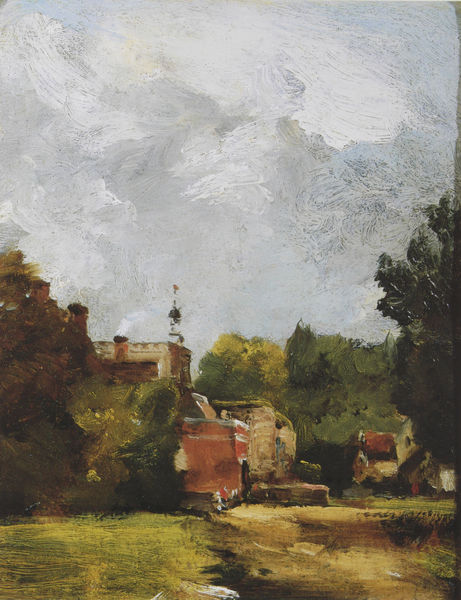
Titel: East Bergholt Church from Church Street
Künstler: John Constable
Standort: Upperville (Virginia)
Institution: Collection Paul Mellon
Schlagwörter: baum, blau, dunkel, gemälde, gewitter, himmel, laub, schatten, wasser, weiß, wolken, bäume, fluss, gelb, grün, impressionismus, kirchturm, landschaft, menschen, ocker, stadt, ufer, braun, grau, hell, licht, orange, schwarz, strasse, vordergrund, dach, gebäude, gras, haus, park, rot, schloss, weg, wiese, wolke, beige, expressionismus, malerei, wand, bild, öl, bach, feld, ferne, häuser, natur, strauch, gebüsch, gewässer, hütte, kirche, pastos, pfad, rauch, sonne, gainsborough, wald, schornstein, turm, garten, bewölkt, hellblau, perspektive, studie, fahne, wüst, dorf, dächer, mauer, ziegel, tag, backstein, rand, wagen, pastös, constable, unwetter, blue, church, oil, people, red, white, black, dark, duktus, green, grey, painting, yellow, impressionistisch, oil painting, brown, grass, spitzweg, berlin, burg, kloster, türme, leuchtturm, festung, ölmalerei, sonnig, malduktus, pinselduktus, villa, verwischt, ländlich, cloud, clouds, sky, tree, building, field, house, landscape, nature, houses, roof, roofs, tower, trees, village, graben, forest, path, road, way, brush strokes, castle, impressionism, muenchen, statue, fot, cloudy, flag, meadow, town, dirt, bauwerk, city, impressionsimus, leaves, ziegelbau, dachreiter, ground, farm, impressionist, tent, chimney, geb, land, pastose malweise, landshcaft, dorfszene, countryside, london, fhne, zigeunerwagen, fortress, painterly, scenic, spitzeag, nhimmel, ebach, igelb, azure, vane, weathervane, tower of london, barns, feiertagsatmosphäre, häuser und bäume, аааааааааа бля